Field crop: maize
Growth stage: 2
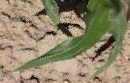
Species: maize